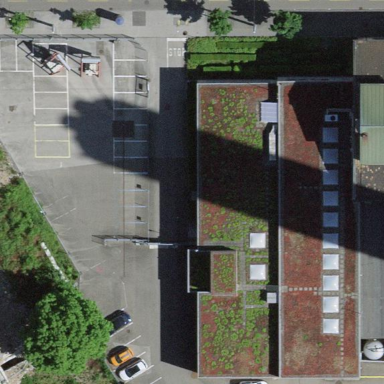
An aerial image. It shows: Office building.